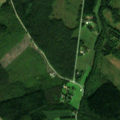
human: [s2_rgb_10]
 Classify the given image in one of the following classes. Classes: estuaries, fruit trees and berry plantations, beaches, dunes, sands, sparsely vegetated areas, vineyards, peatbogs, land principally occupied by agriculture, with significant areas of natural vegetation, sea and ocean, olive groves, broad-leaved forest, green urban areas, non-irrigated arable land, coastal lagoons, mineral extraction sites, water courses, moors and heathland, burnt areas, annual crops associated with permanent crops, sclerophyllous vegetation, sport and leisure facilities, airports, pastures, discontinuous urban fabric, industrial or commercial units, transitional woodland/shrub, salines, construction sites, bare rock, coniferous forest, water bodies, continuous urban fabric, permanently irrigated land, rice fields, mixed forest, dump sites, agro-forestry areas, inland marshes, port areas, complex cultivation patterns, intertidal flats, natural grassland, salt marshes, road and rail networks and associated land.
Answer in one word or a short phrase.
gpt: land principally occupied by agriculture, with significant areas of natural vegetation, coniferous forest, mixed forest